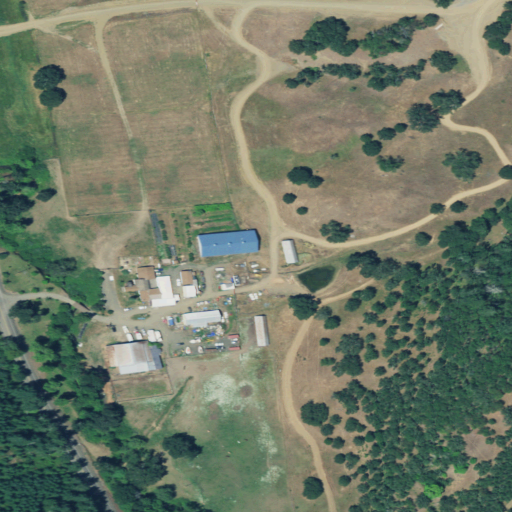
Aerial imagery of valley in Oregon named Green Valley containing pasture, mixed forest, open development, evergreen forest, shrub, low intensity development, and medium intensity development